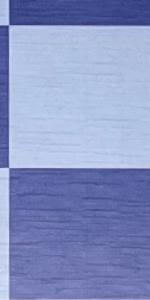
Label: Empty